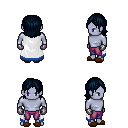
a pixel art fantasy rpg character, male body template, dark elf, purple skin, white trimmed cape, magenta pants, raven long bangs hairstyle, metal gloves, brown slippers, four views (front, back, left, right), 2x2 character sprite sheet, small pixel art, hard edges, no anti-aliasing